Field crop: maize
Growth stage: 2
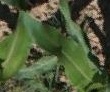
Species: maize